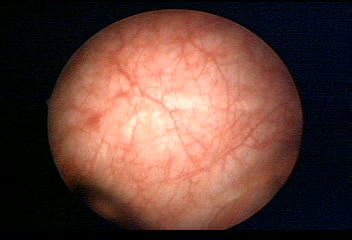
Modality: WLC
Class: Normal mucosa
Bladder cancer association: No